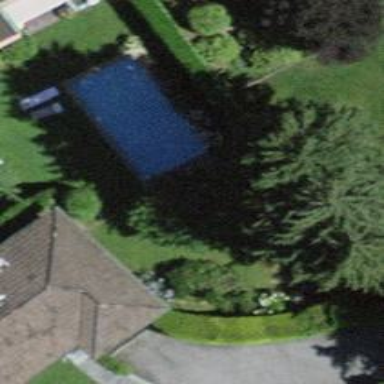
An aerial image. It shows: Swimming pool located in leisure land.